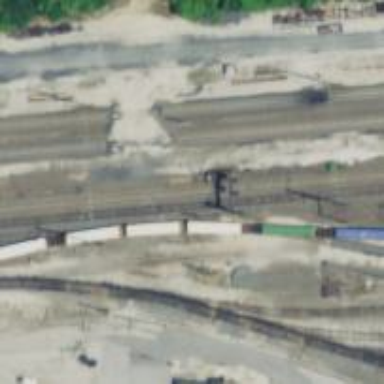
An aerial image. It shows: Railway track with contact line for electrification.